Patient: sex M, age 61
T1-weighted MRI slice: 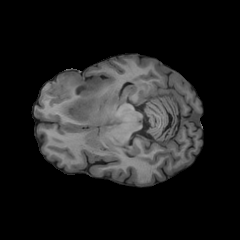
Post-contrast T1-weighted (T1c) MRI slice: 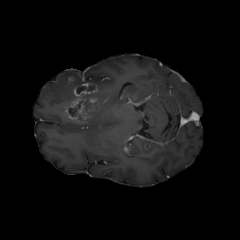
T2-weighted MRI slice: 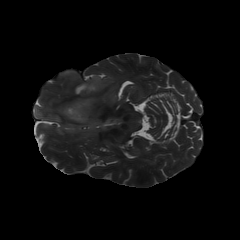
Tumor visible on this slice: yes
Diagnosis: Glioblastoma, IDH-wildtype
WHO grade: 4